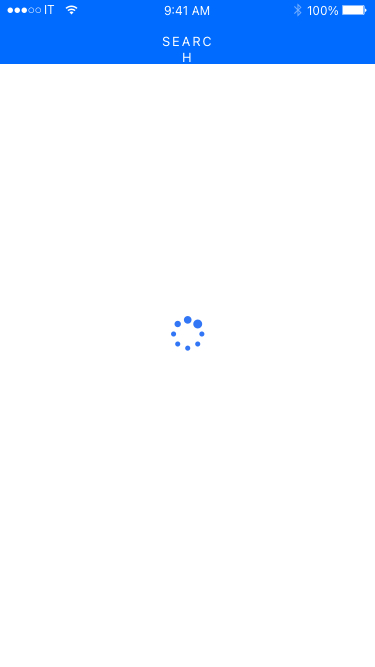
Text in this UI design:
SEARCH
100%
9:41 AM
IT